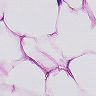
Metastatic tissue present: no